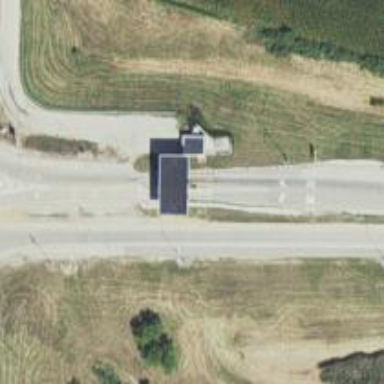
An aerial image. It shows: Toll gantry on the road.